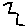
Label: zigzag